Chest X-ray. View position: PA
Patient age: 18
Patient sex: M
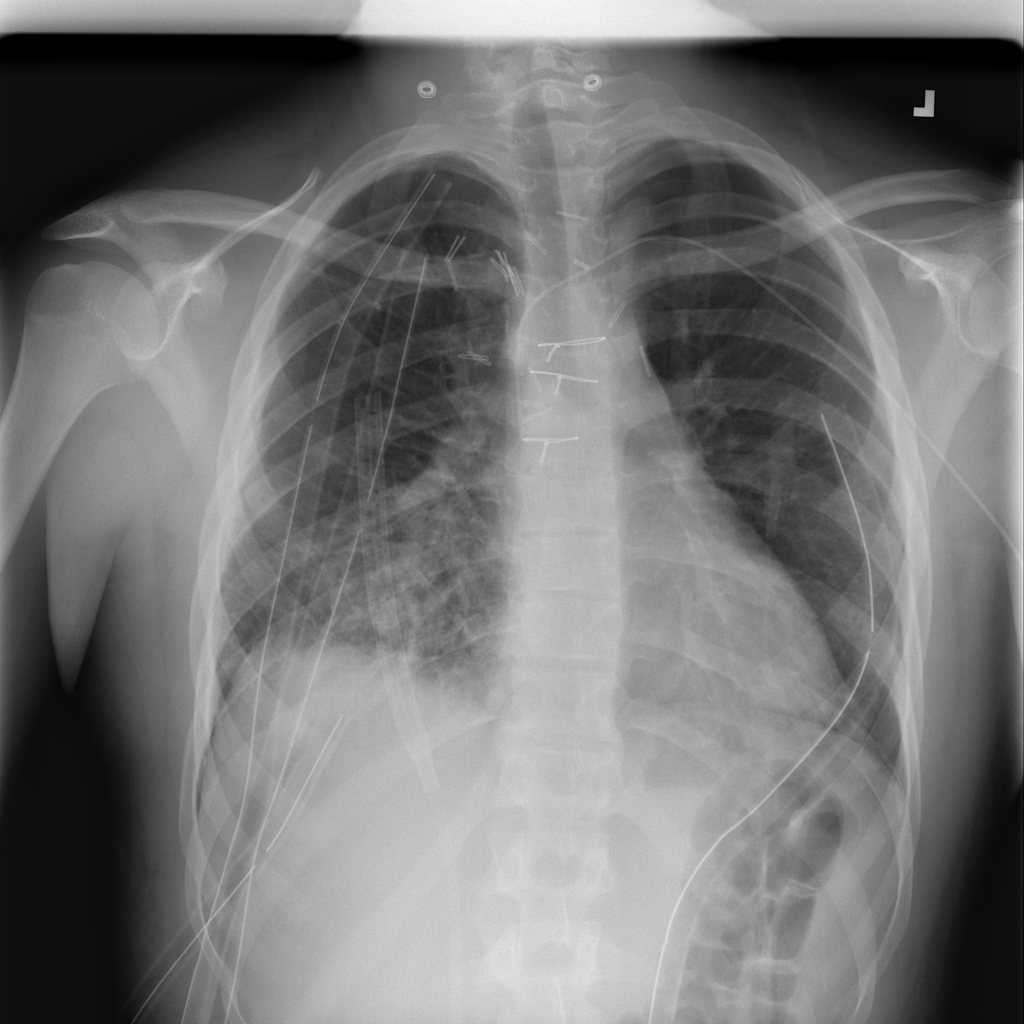
Finding: Pneumothorax